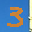
Label: 3